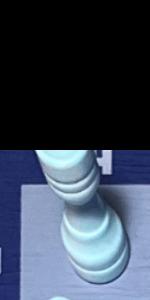
Label: Rook_White